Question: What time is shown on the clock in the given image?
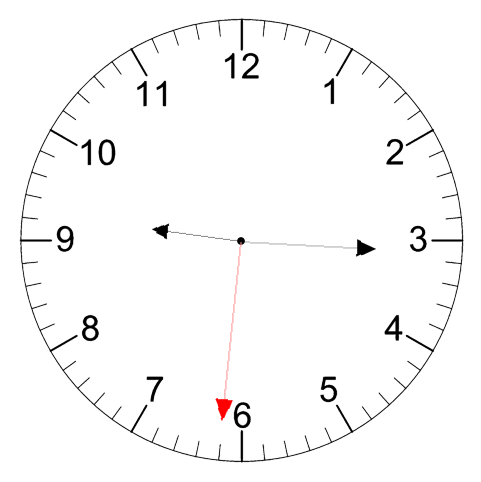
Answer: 09:15:31